Field crop: maize
Growth stage: 2
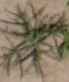
Species: salsola